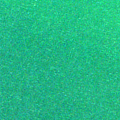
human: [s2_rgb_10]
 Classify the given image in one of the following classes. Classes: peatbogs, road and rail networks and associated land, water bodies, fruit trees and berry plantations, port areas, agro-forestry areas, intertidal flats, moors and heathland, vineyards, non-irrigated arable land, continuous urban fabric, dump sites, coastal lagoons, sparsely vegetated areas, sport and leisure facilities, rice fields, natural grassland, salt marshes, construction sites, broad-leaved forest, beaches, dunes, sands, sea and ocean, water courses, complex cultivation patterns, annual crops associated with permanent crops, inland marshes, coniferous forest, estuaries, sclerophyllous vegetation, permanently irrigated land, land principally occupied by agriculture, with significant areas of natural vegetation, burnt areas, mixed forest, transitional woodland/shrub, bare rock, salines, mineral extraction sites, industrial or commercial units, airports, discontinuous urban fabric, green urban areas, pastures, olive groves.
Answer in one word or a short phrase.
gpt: sea and ocean